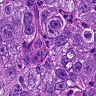
Metastatic tissue present: yes